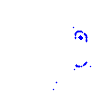
Particle: proton